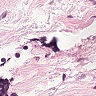
Metastatic tissue present: no